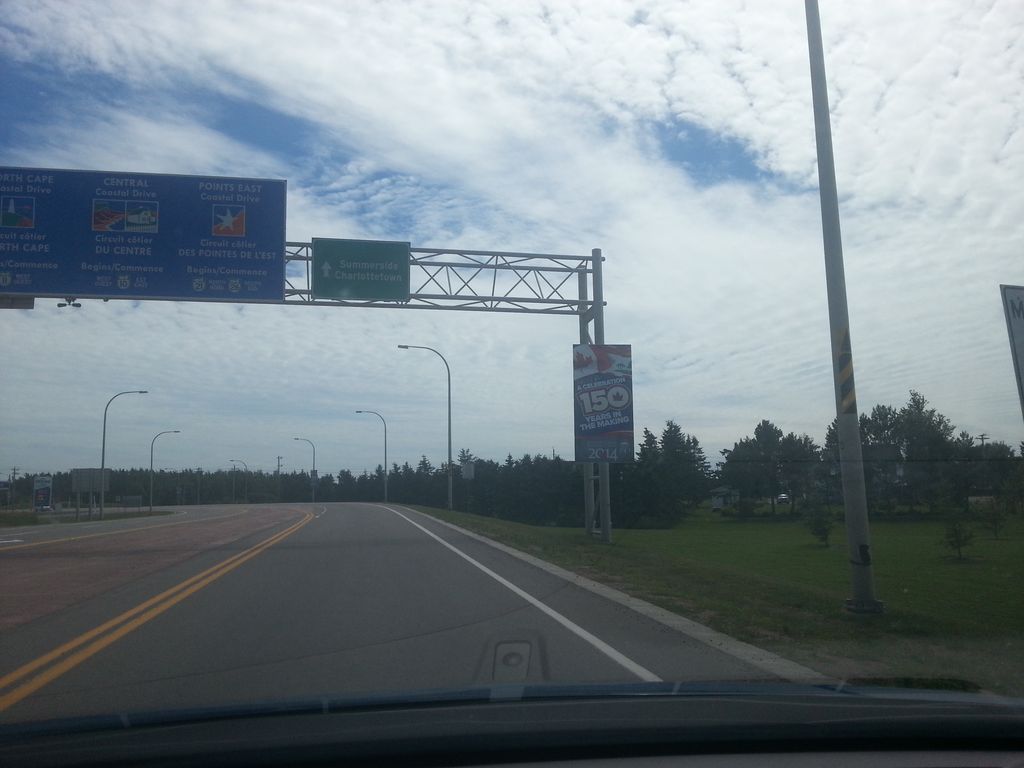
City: charlottetown